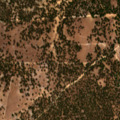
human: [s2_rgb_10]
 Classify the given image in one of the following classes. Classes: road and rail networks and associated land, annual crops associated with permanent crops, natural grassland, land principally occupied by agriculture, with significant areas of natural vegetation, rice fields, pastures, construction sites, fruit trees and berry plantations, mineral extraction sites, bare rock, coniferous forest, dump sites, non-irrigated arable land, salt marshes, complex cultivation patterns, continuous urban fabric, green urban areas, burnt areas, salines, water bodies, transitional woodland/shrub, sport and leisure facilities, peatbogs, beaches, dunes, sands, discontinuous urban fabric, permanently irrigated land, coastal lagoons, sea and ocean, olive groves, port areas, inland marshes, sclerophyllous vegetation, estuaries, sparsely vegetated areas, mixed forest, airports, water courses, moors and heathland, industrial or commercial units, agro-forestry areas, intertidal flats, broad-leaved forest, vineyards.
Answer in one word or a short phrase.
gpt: agro-forestry areas, broad-leaved forest, coniferous forest, mixed forest